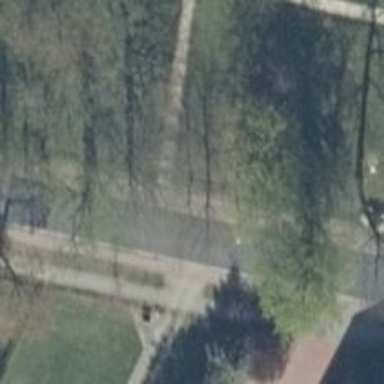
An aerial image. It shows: Paved path.